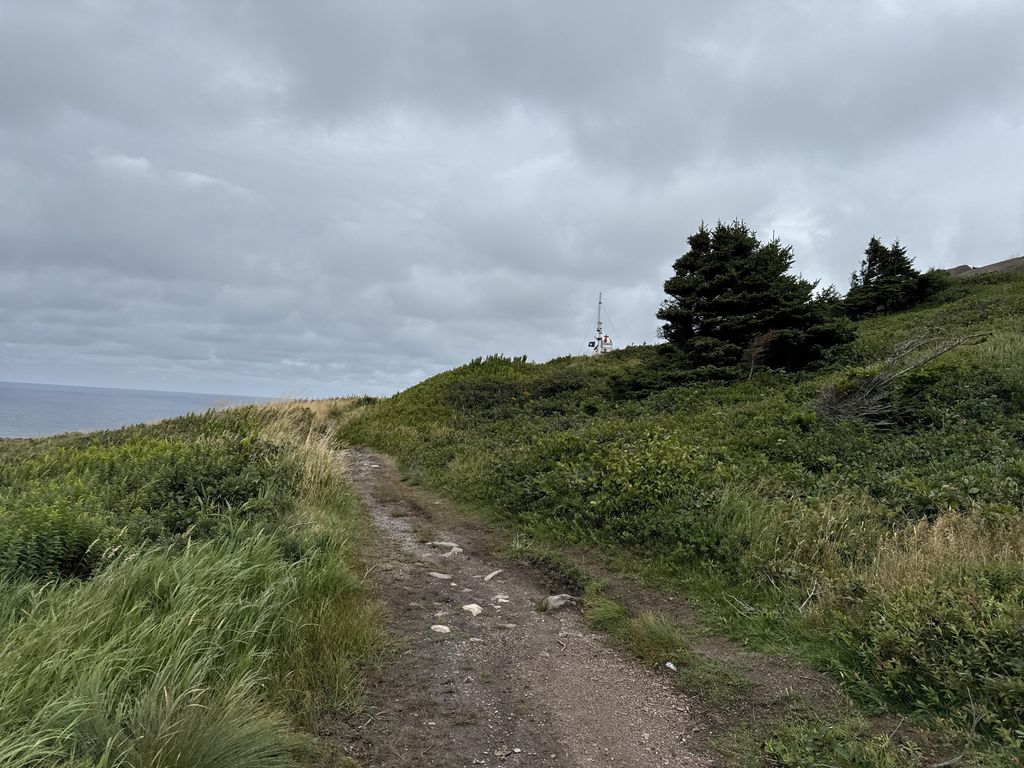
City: st_johns